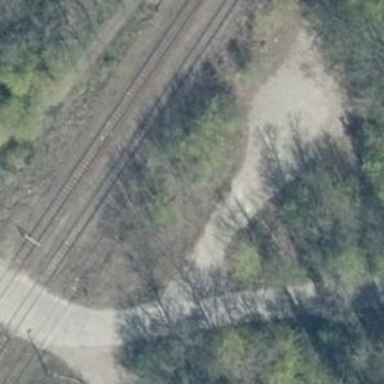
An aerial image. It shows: Preserved historic rail yard.